Question: I'm trying to make these boxes move freely in the grid, but still respect these simple rules:
1. A box should only be able to move in one direction at a time.
2. Boxes can't overlap or break out the grid.
Right now they jump from cell to cell, now do I make them move freely? If moved one point by touch on X-axis then the box should also move only one point - not just animate to next grid.
Then on touchesEnded / touchesCanceled I could snap the box to the closest grid.
Thanks.

'''
- (void)touchesMoved:(NSSet *)touches withEvent:(UIEvent *)event {
if (![self canMove])
return;
UITouch *touch = [touches anyObject];
CGPoint location = [touch locationInView:self.superview];
CGPoint cell = [self.grid getCellFromLocation:location];
BOOL allowMove = [self canMoveTo:cell.x y:cell.y];
if (allowMove) {
CGRect rect = [self.grid getCellRect:self.grid.gridView x:cell.x y:cell.y];
[self moved:cell.x y:cell.y];
self.frame = rect;
}
}
'''
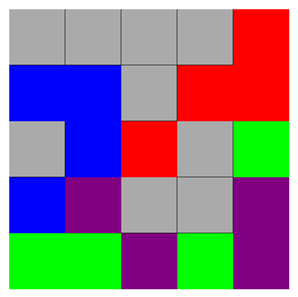
Answer: This is what I ended up doing, this makes the box move in one direction at a time, and then allows it to change direction when inside grid cell.
'''
- (void)touchesMoved:(NSSet *)touches withEvent:(UIEvent *)event {
UITouch *touch = [touches anyObject];
CGPoint location = [touch locationInView:self.superview];
CGPoint offset = CGPointMake(self.center.x + location.x - self.lastLocation.x, self.center.y + location.y - self.lastLocation.y);
CGPoint closestCenter = [self closestCenter:offset]; // Finds the closest grid cell center
CGRect rect = CGRectMake(offset.x - (self.size.width / 2), offset.y - (self.size.height / 2), self.size.width, self.size.height);
if (fabsf(closestCenter.x - offset.x) < fabsf(closestCenter.y - offset.y)) {
offset.x = closestCenter.x;
}
else {
offset.y = closestCenter.y;
}
if ([self collisionLeftRight:rect]) { // Check collision against left/right side
offset.x = self.center.x;
}
if ([self collisionTopBottom:rect]) { // Check collision against top/bottom side
offset.y = self.center.y;
}
self.lastLocation = location;
self.center = offset;
}
'''